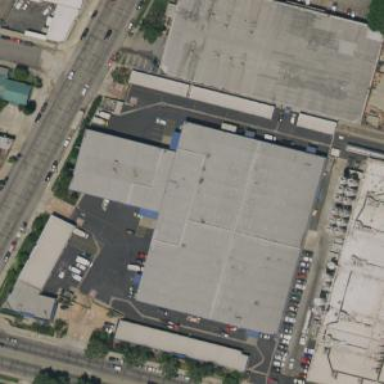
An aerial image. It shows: Warehouse building.